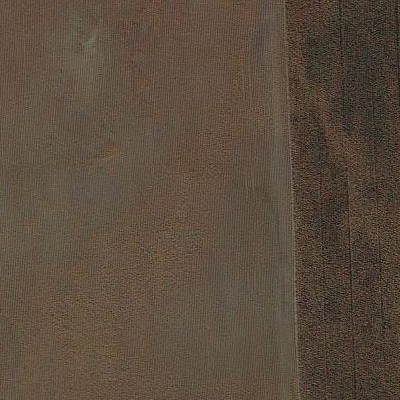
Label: Field